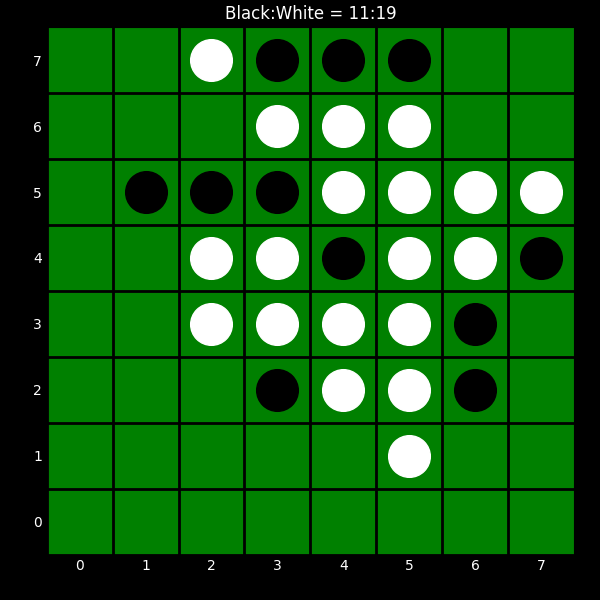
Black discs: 11
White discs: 19